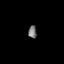
Tissue: lung
Cell type: T cells
Senescence score: 0.2058
Nuclear area (px): 106
Mean DAPI intensity: 116.226